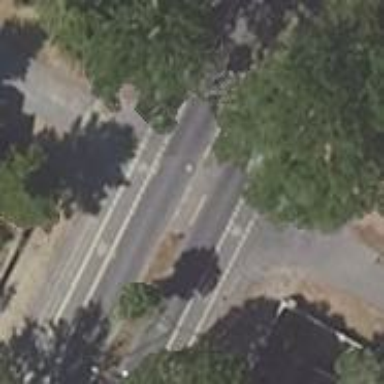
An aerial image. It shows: Asphalt road classified as tertiary.